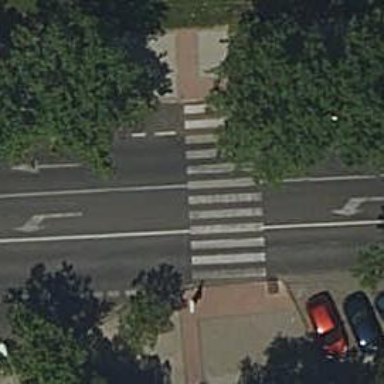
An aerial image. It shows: Marked crossing on the road with clear markings.